Sex: F
Age: 68
Scanner: Avanto
Primary tumour origin: Non-Small Cell Lung Cancer
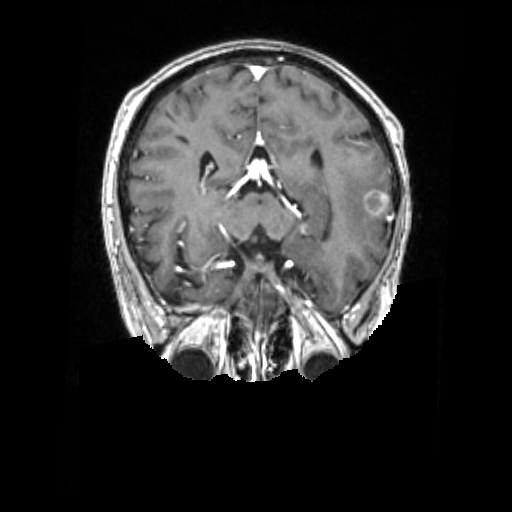
Segmented lesion volume (cc): 1.847
Number of lesion components: 3